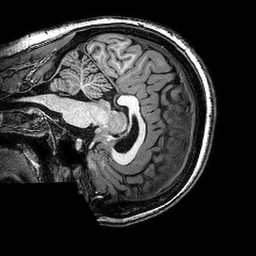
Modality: T1w
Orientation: sagittal
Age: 24
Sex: female
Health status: healthy
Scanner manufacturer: philips
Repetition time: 0.008169 s
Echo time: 0.00376 s